Field crop: tomato
Growth stage: 1
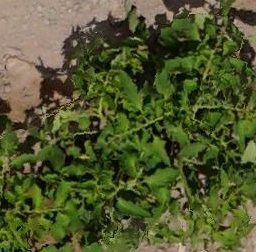
Species: tomato